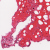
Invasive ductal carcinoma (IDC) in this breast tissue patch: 0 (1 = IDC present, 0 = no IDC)